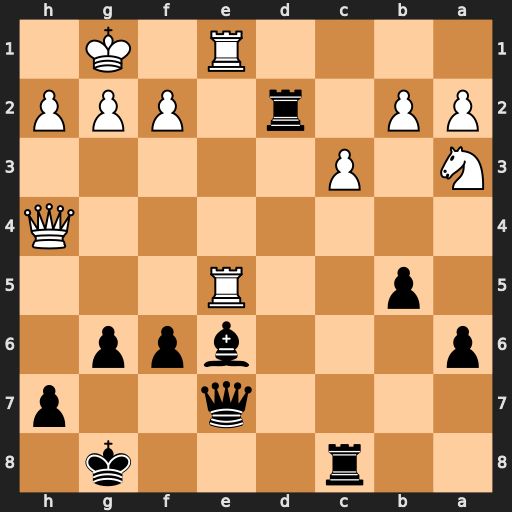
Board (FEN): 2r3k1/4q2p/p3bpp1/1p2R3/7Q/N1P5/PP1r1PPP/4R1K1
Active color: b
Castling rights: -
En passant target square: -
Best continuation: g5 Qg3 fxe5